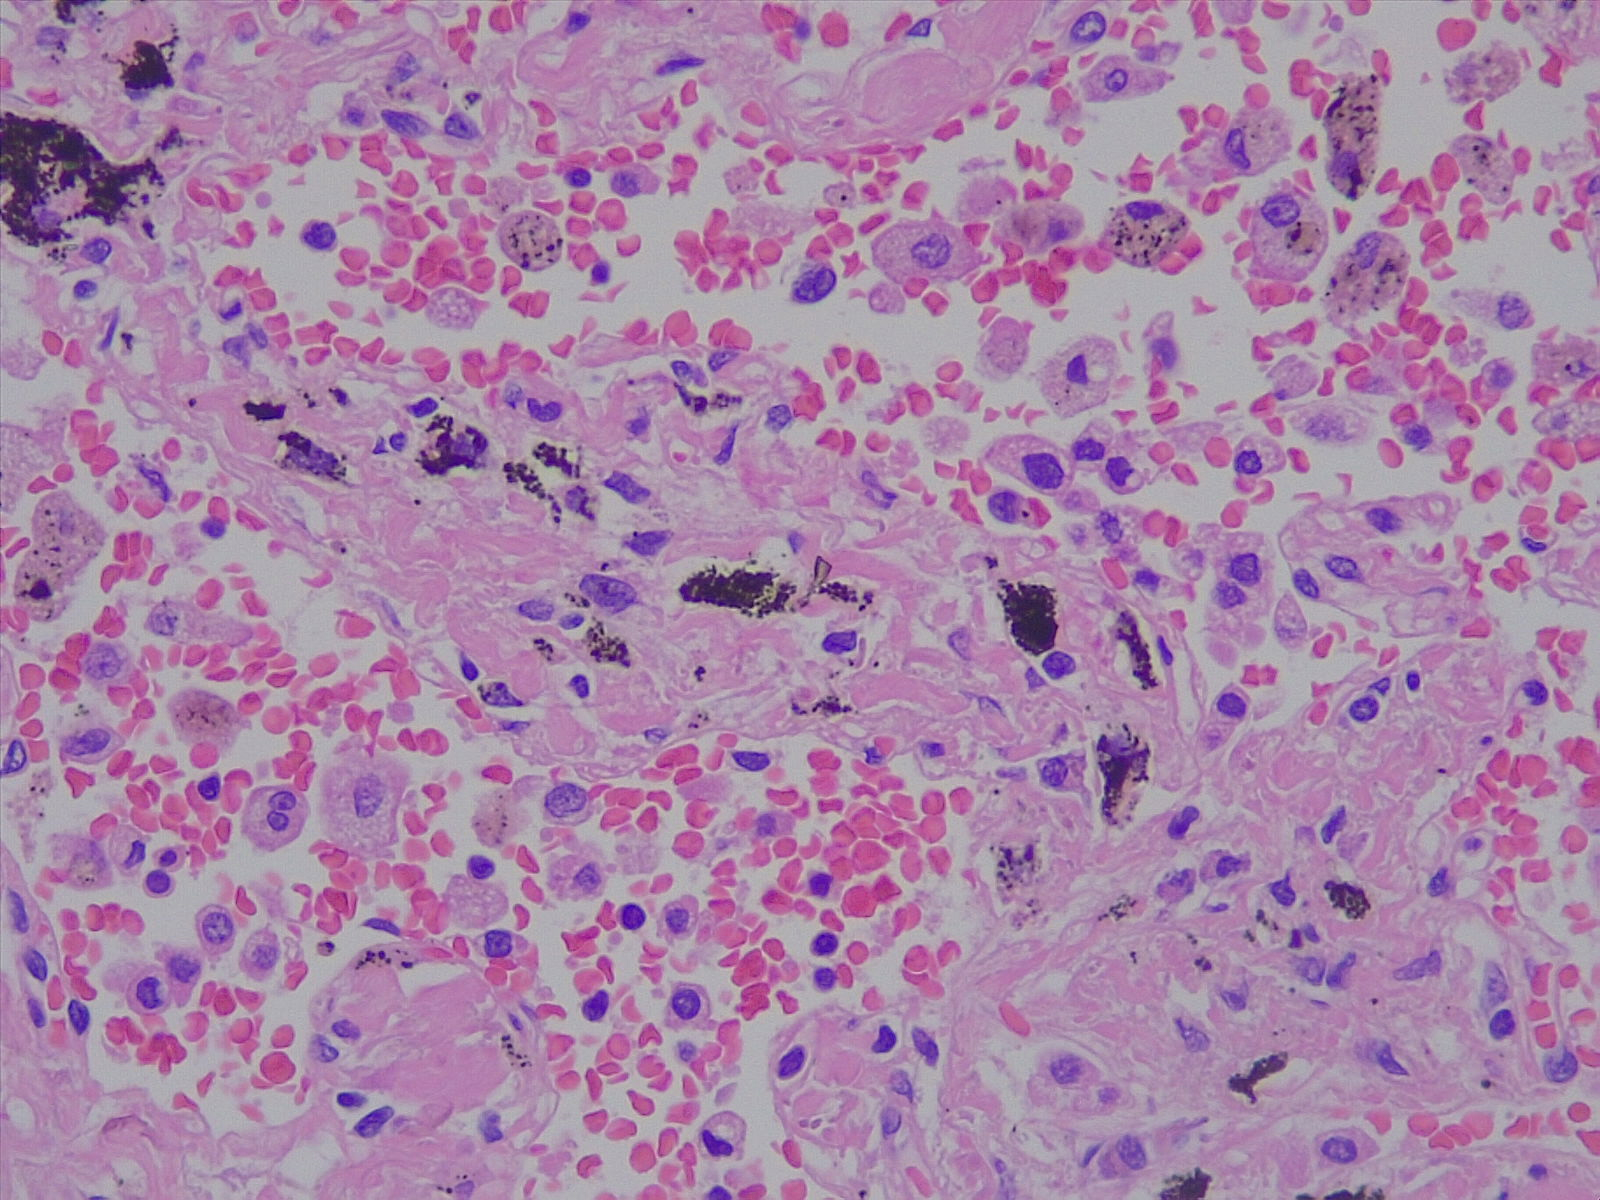
Label: normal lung tissue